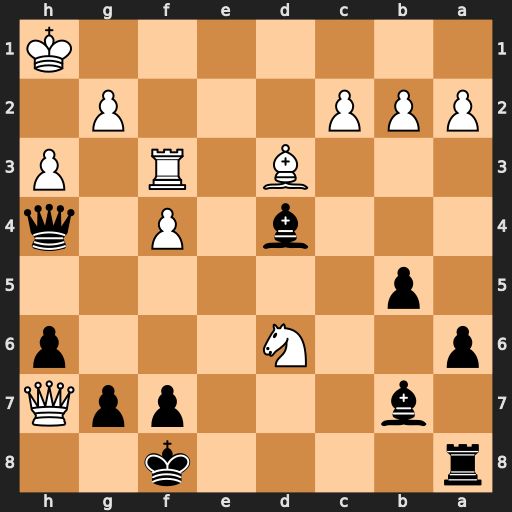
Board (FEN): r4k2/1b3ppQ/p2N3p/1p6/3b1P1q/3B1R1P/PPP3P1/7K
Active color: b
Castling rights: -
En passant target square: -
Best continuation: Bxf3 Qh8+ Ke7 Nf5+ Kd7